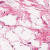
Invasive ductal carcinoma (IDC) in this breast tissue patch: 0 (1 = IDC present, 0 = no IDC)